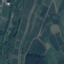
Label: PermanentCrop